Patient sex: M
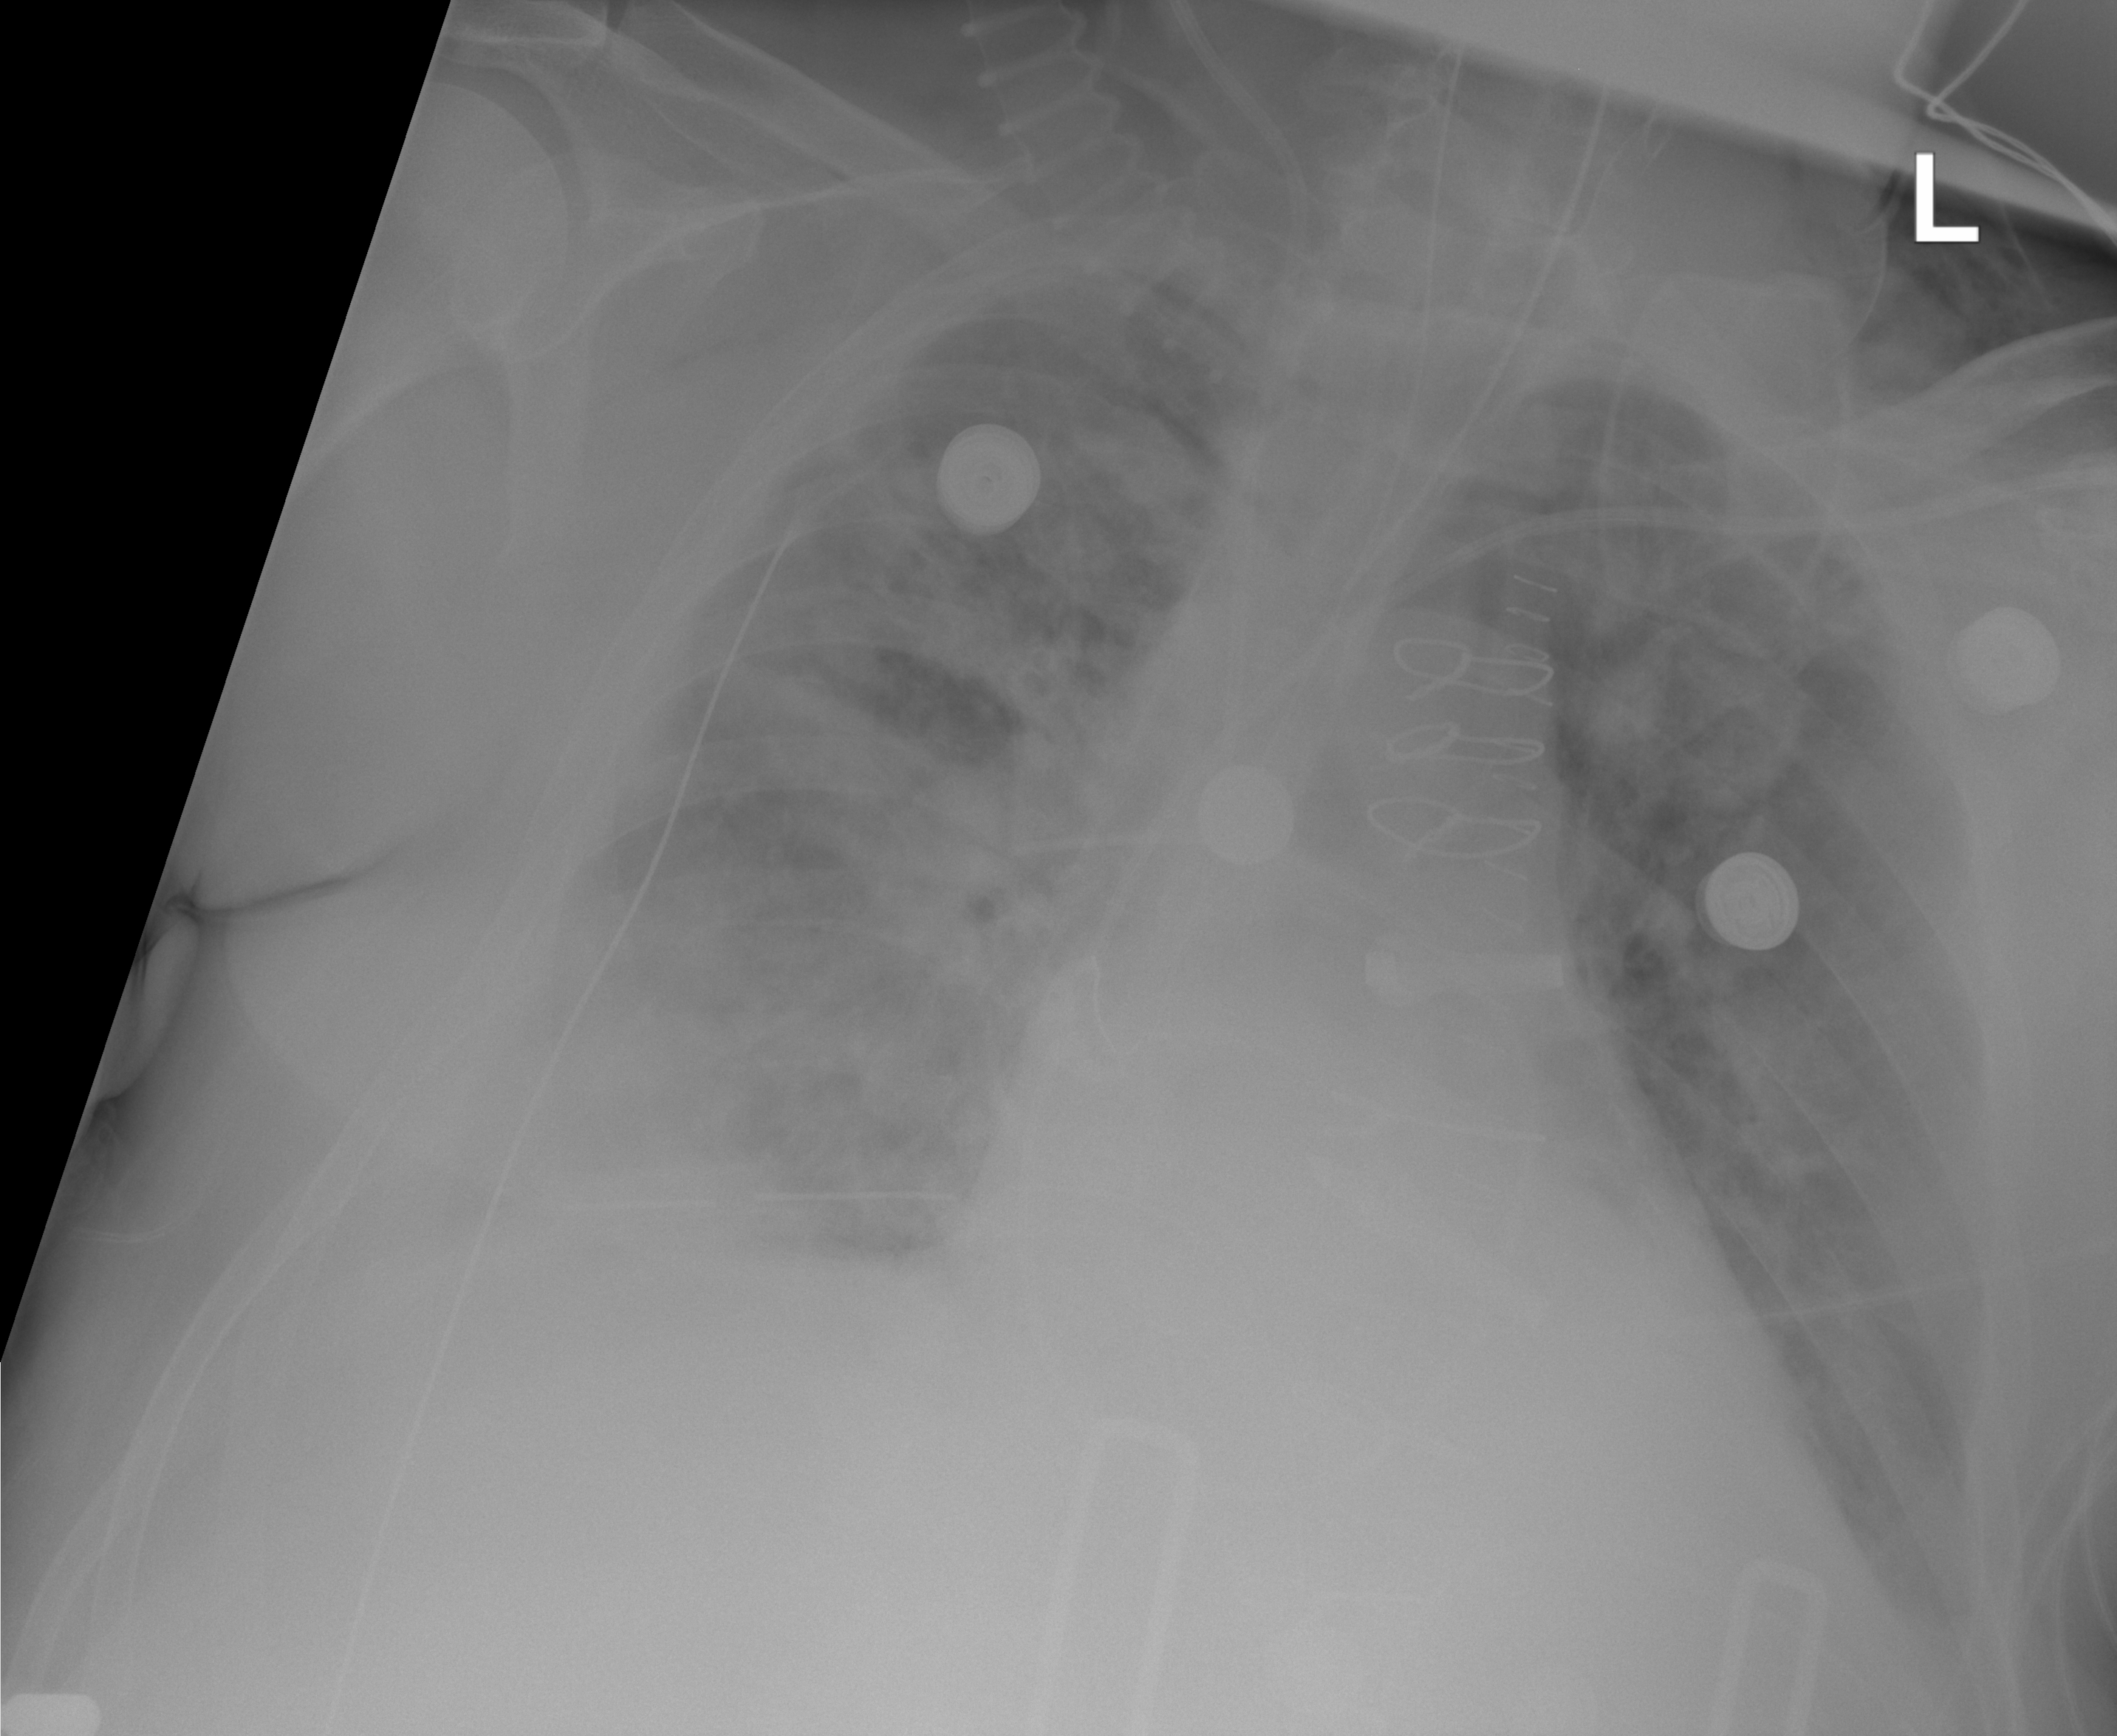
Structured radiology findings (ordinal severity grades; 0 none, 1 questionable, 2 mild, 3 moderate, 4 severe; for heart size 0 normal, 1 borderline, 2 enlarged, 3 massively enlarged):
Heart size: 2
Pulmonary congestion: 2
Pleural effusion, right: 2
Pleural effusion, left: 1
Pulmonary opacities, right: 2
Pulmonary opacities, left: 2
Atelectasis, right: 2
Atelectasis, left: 2